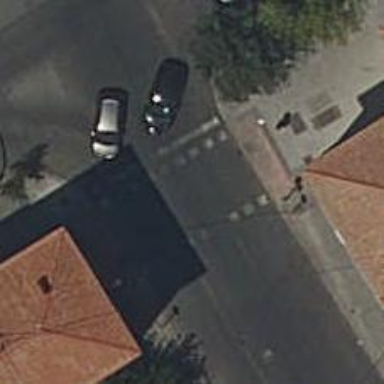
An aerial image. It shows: Crossing with traffic signals.